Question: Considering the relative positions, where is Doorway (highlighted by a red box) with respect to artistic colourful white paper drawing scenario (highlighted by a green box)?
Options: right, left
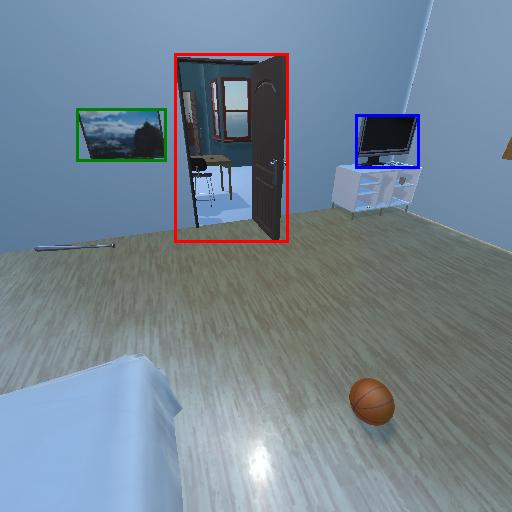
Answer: right